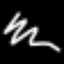
Label: squiggle